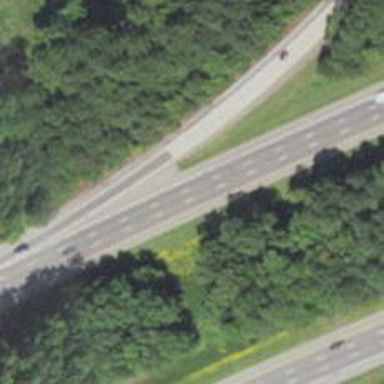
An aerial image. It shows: Asphalt motorway.